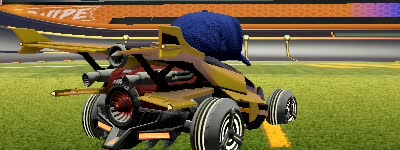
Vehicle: aftershock